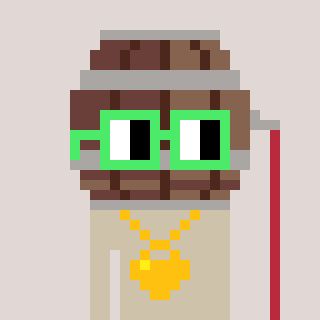
a pixel art character with square light green glasses, a wine barrel-shaped head and a bege-colored body on a warm background